Question: I'm using Firebug (for the first time) on Firefox 3.6.8 on MacOS X 10.6.7. The Firebug documentation says that you can set a breakpoint just by clicking on the source line. That's not happening for me -- it's like the source window doesn't have focus or something.
Here's the browser screen duump (below). What do I need to do to set breakpoints and debug a simple local script?
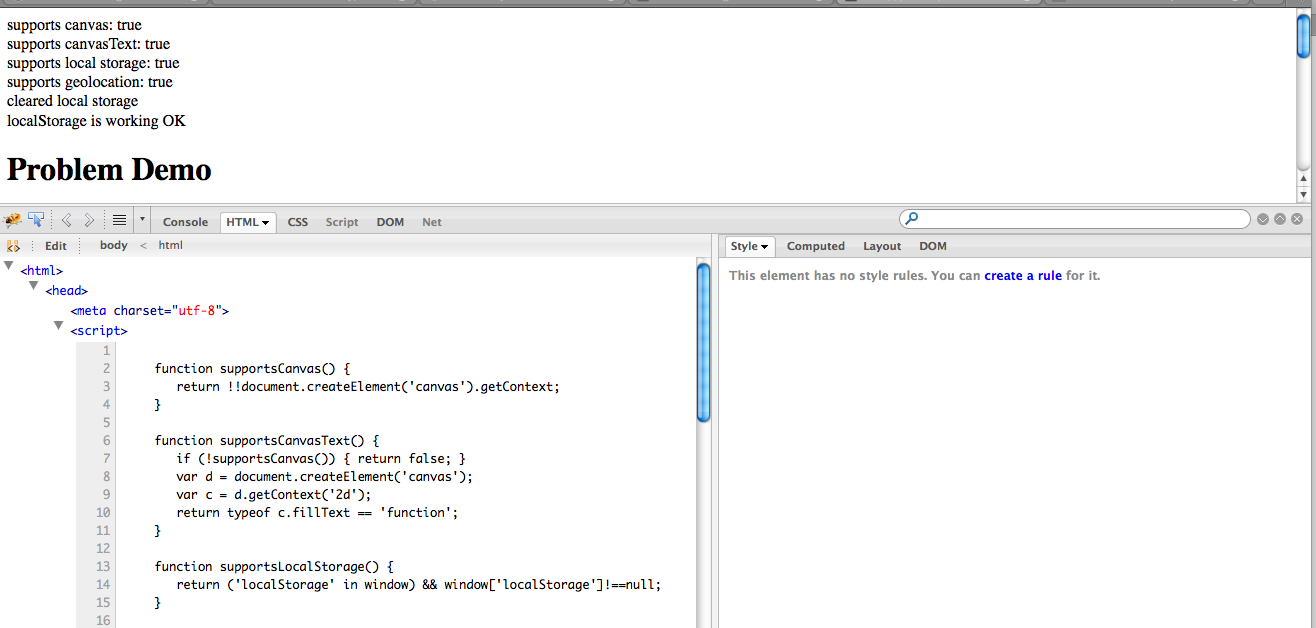
Answer: Go to the 'Script' tag on top, then click a line number there.